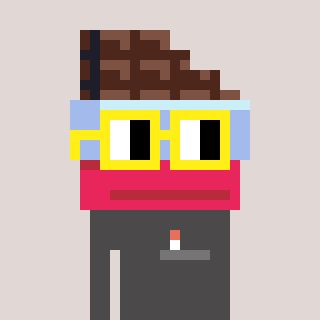
a pixel art character with square yellow glasses, a chocolate-shaped head and a grayscale-colored body on a warm background